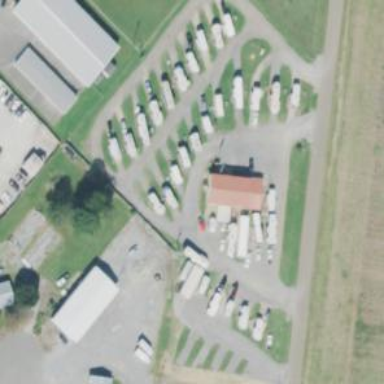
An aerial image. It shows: Caravan site for tourism.